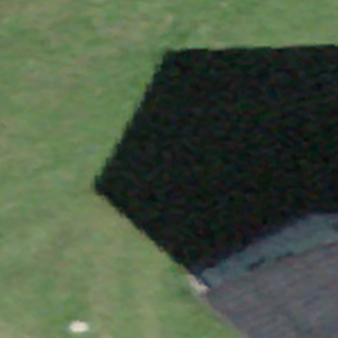
Label: other